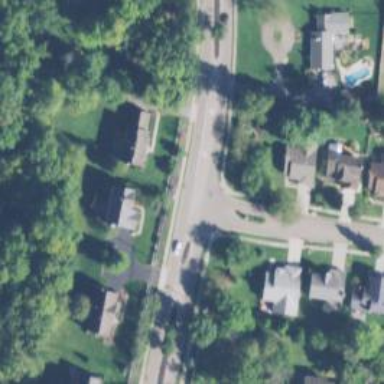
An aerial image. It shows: Tertiary road surrounded by residential properties.